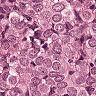
Metastatic tissue present: yes